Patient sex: F
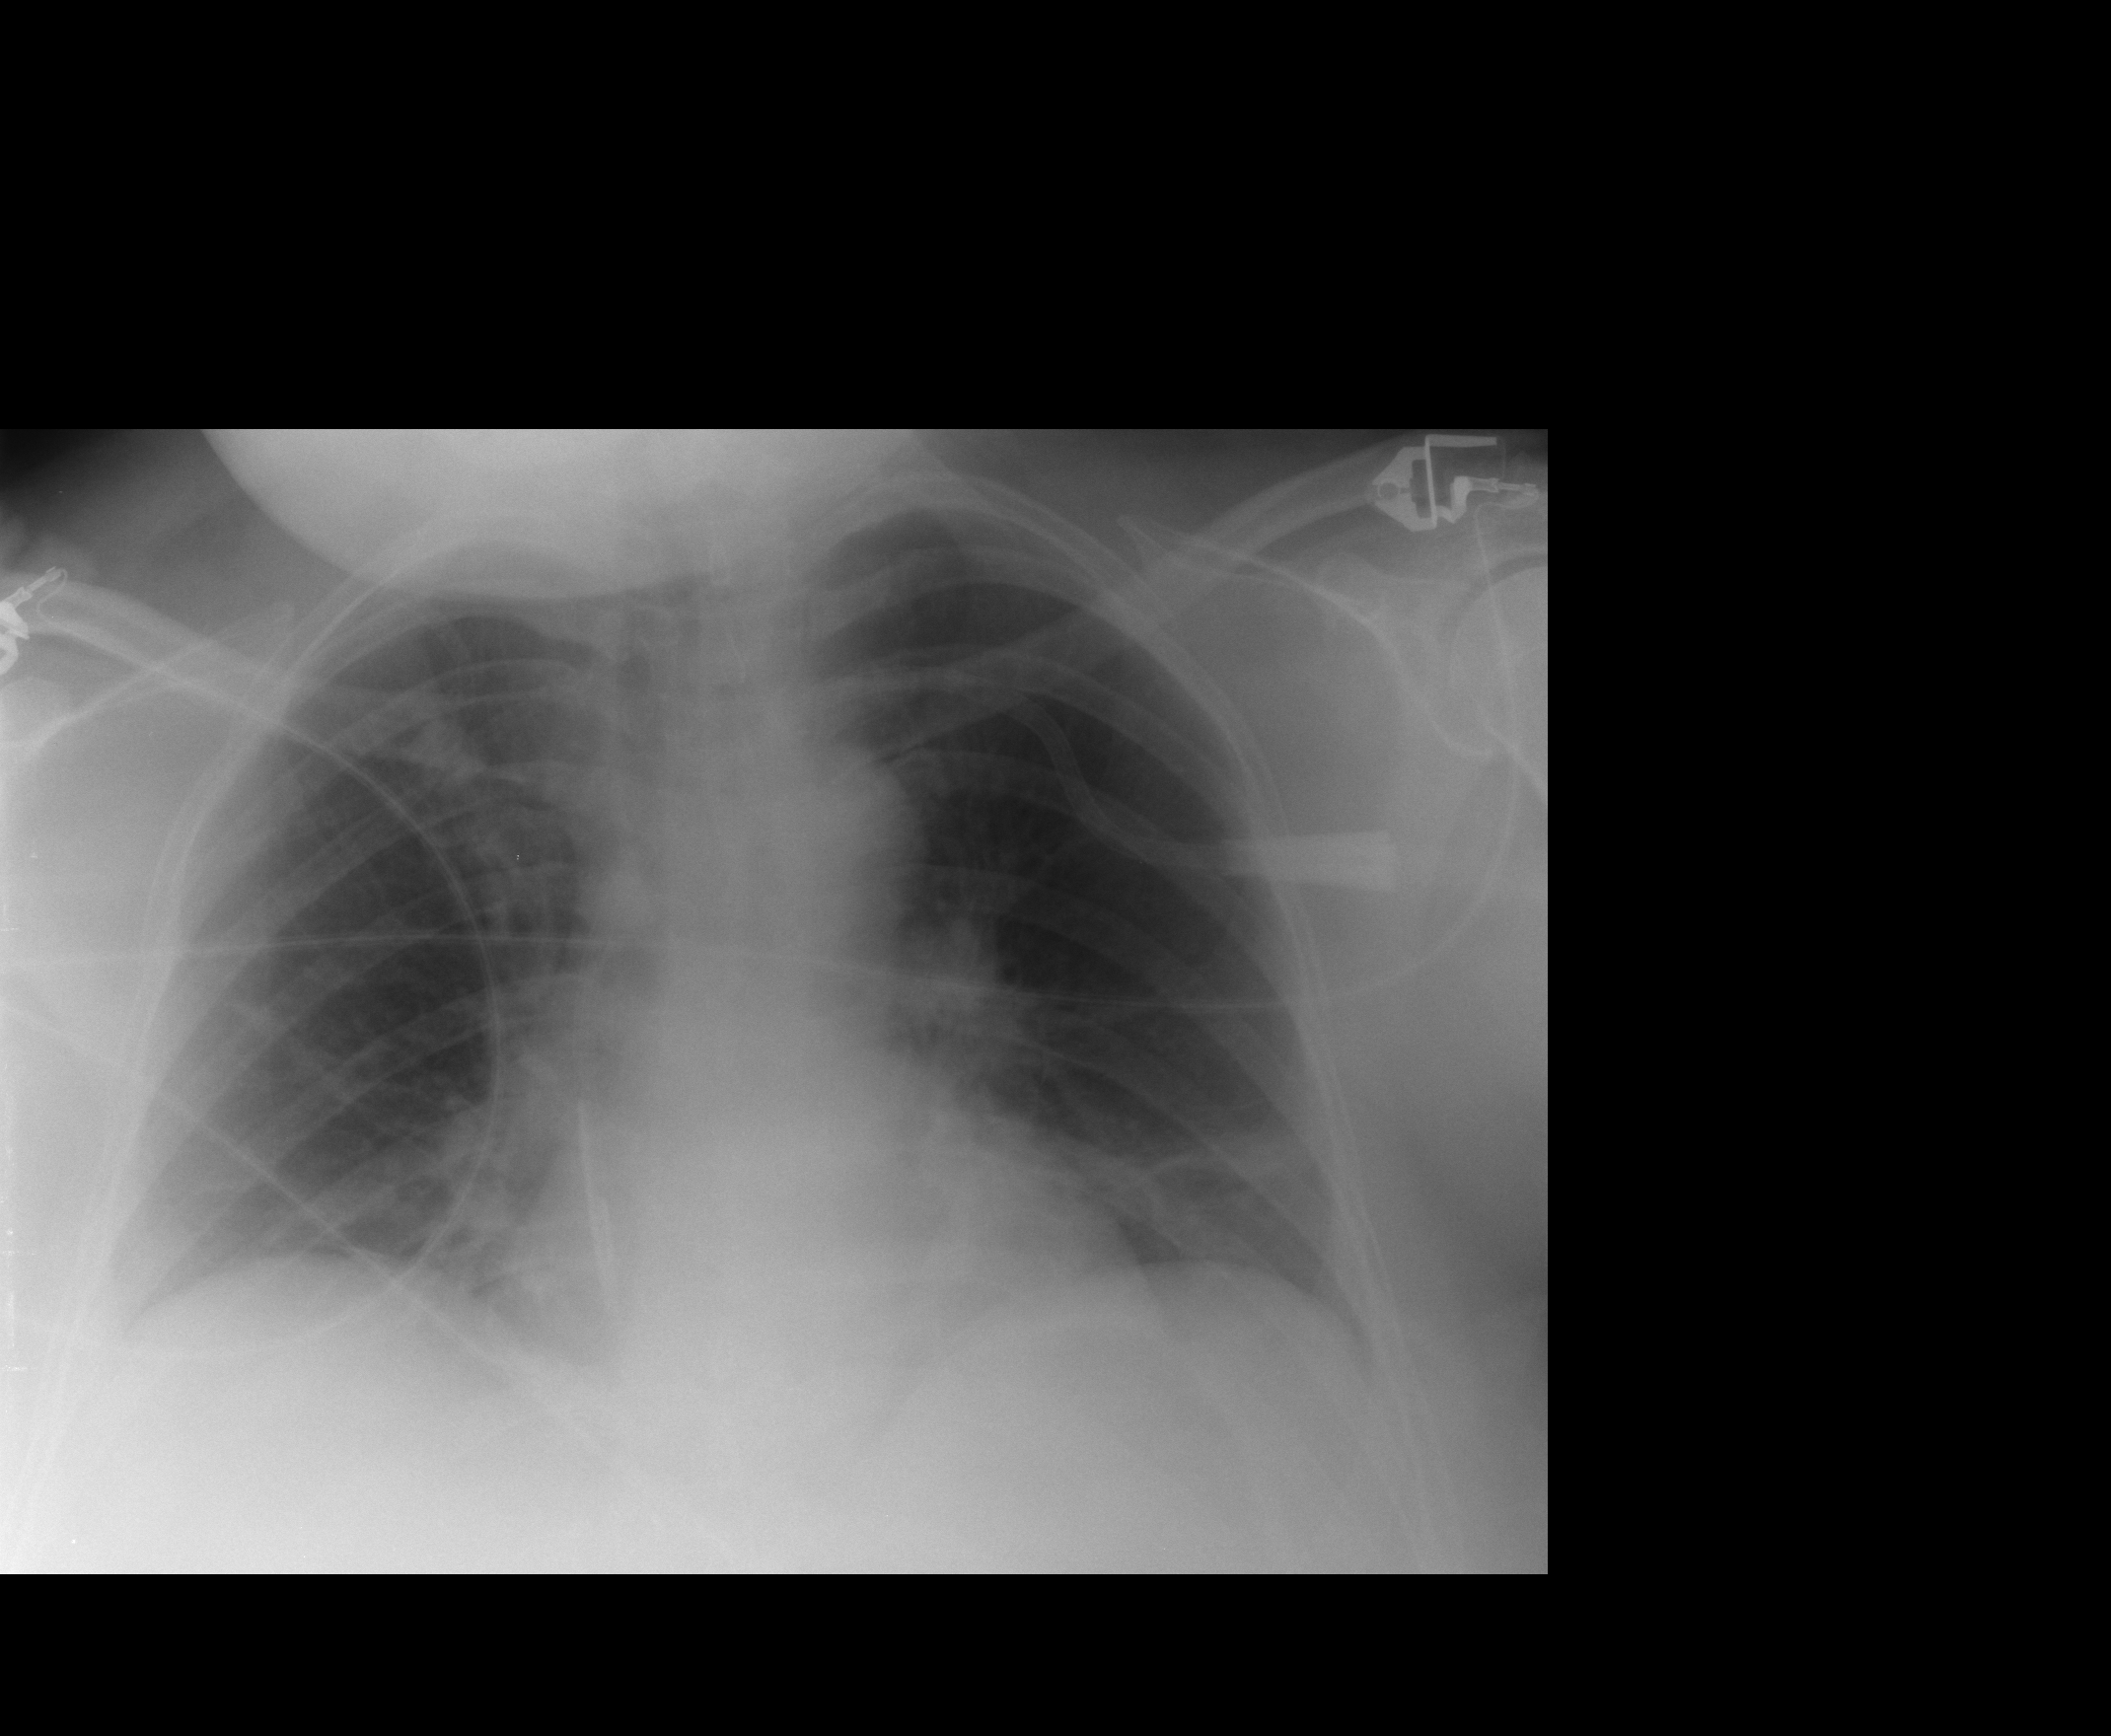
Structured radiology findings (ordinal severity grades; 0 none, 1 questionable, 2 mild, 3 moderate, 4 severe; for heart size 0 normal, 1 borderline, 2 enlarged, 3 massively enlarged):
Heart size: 0
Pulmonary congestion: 0
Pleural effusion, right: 0
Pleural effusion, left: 0
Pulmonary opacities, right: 0
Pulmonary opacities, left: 0
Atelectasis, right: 2
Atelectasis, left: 2